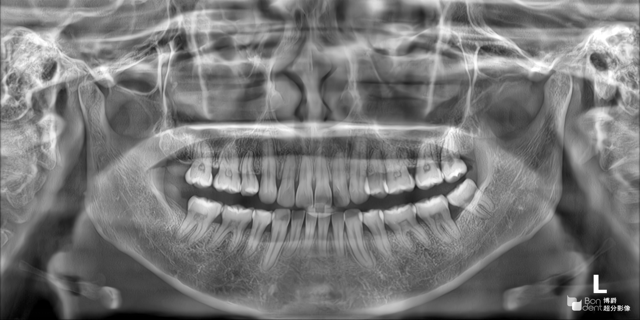
adult